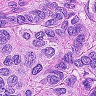
Metastatic tissue present: yes